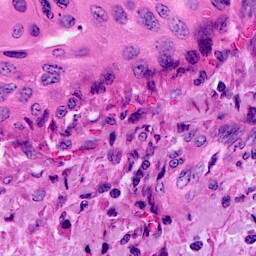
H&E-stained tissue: Cervix